Field crop: maize
Growth stage: 1
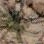
Species: salsola